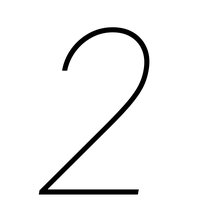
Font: Inter-Italic_Thin_Italic